Question: I'm diving into iOS development and I'm building a simple timeline app using a static timeline image that I already have. The timeline image won't fit on the screen. The width of the image is about five times the width of the iPad screen, so I have to allow the user to scroll the image horizontally. Here's a mockup...

For each item on the timeline, the user can tap it to receive a description at the bottom of the screen. My questions are...
1. I was planning to use a UIScrollView with a PageControl at the bottom. Can a UIScrollView hold a single view that holds the entire timeline image or do I have to break the the timeline image up into multiple views?
2. Are there any performance issues I need to consider when implementing this with a UIScrollView, using a static image?
3. Are there other approaches to implementing this scrollable timeline that I should consider other than using a UIScrollView?
Thanks so much in advance for your wisdom!
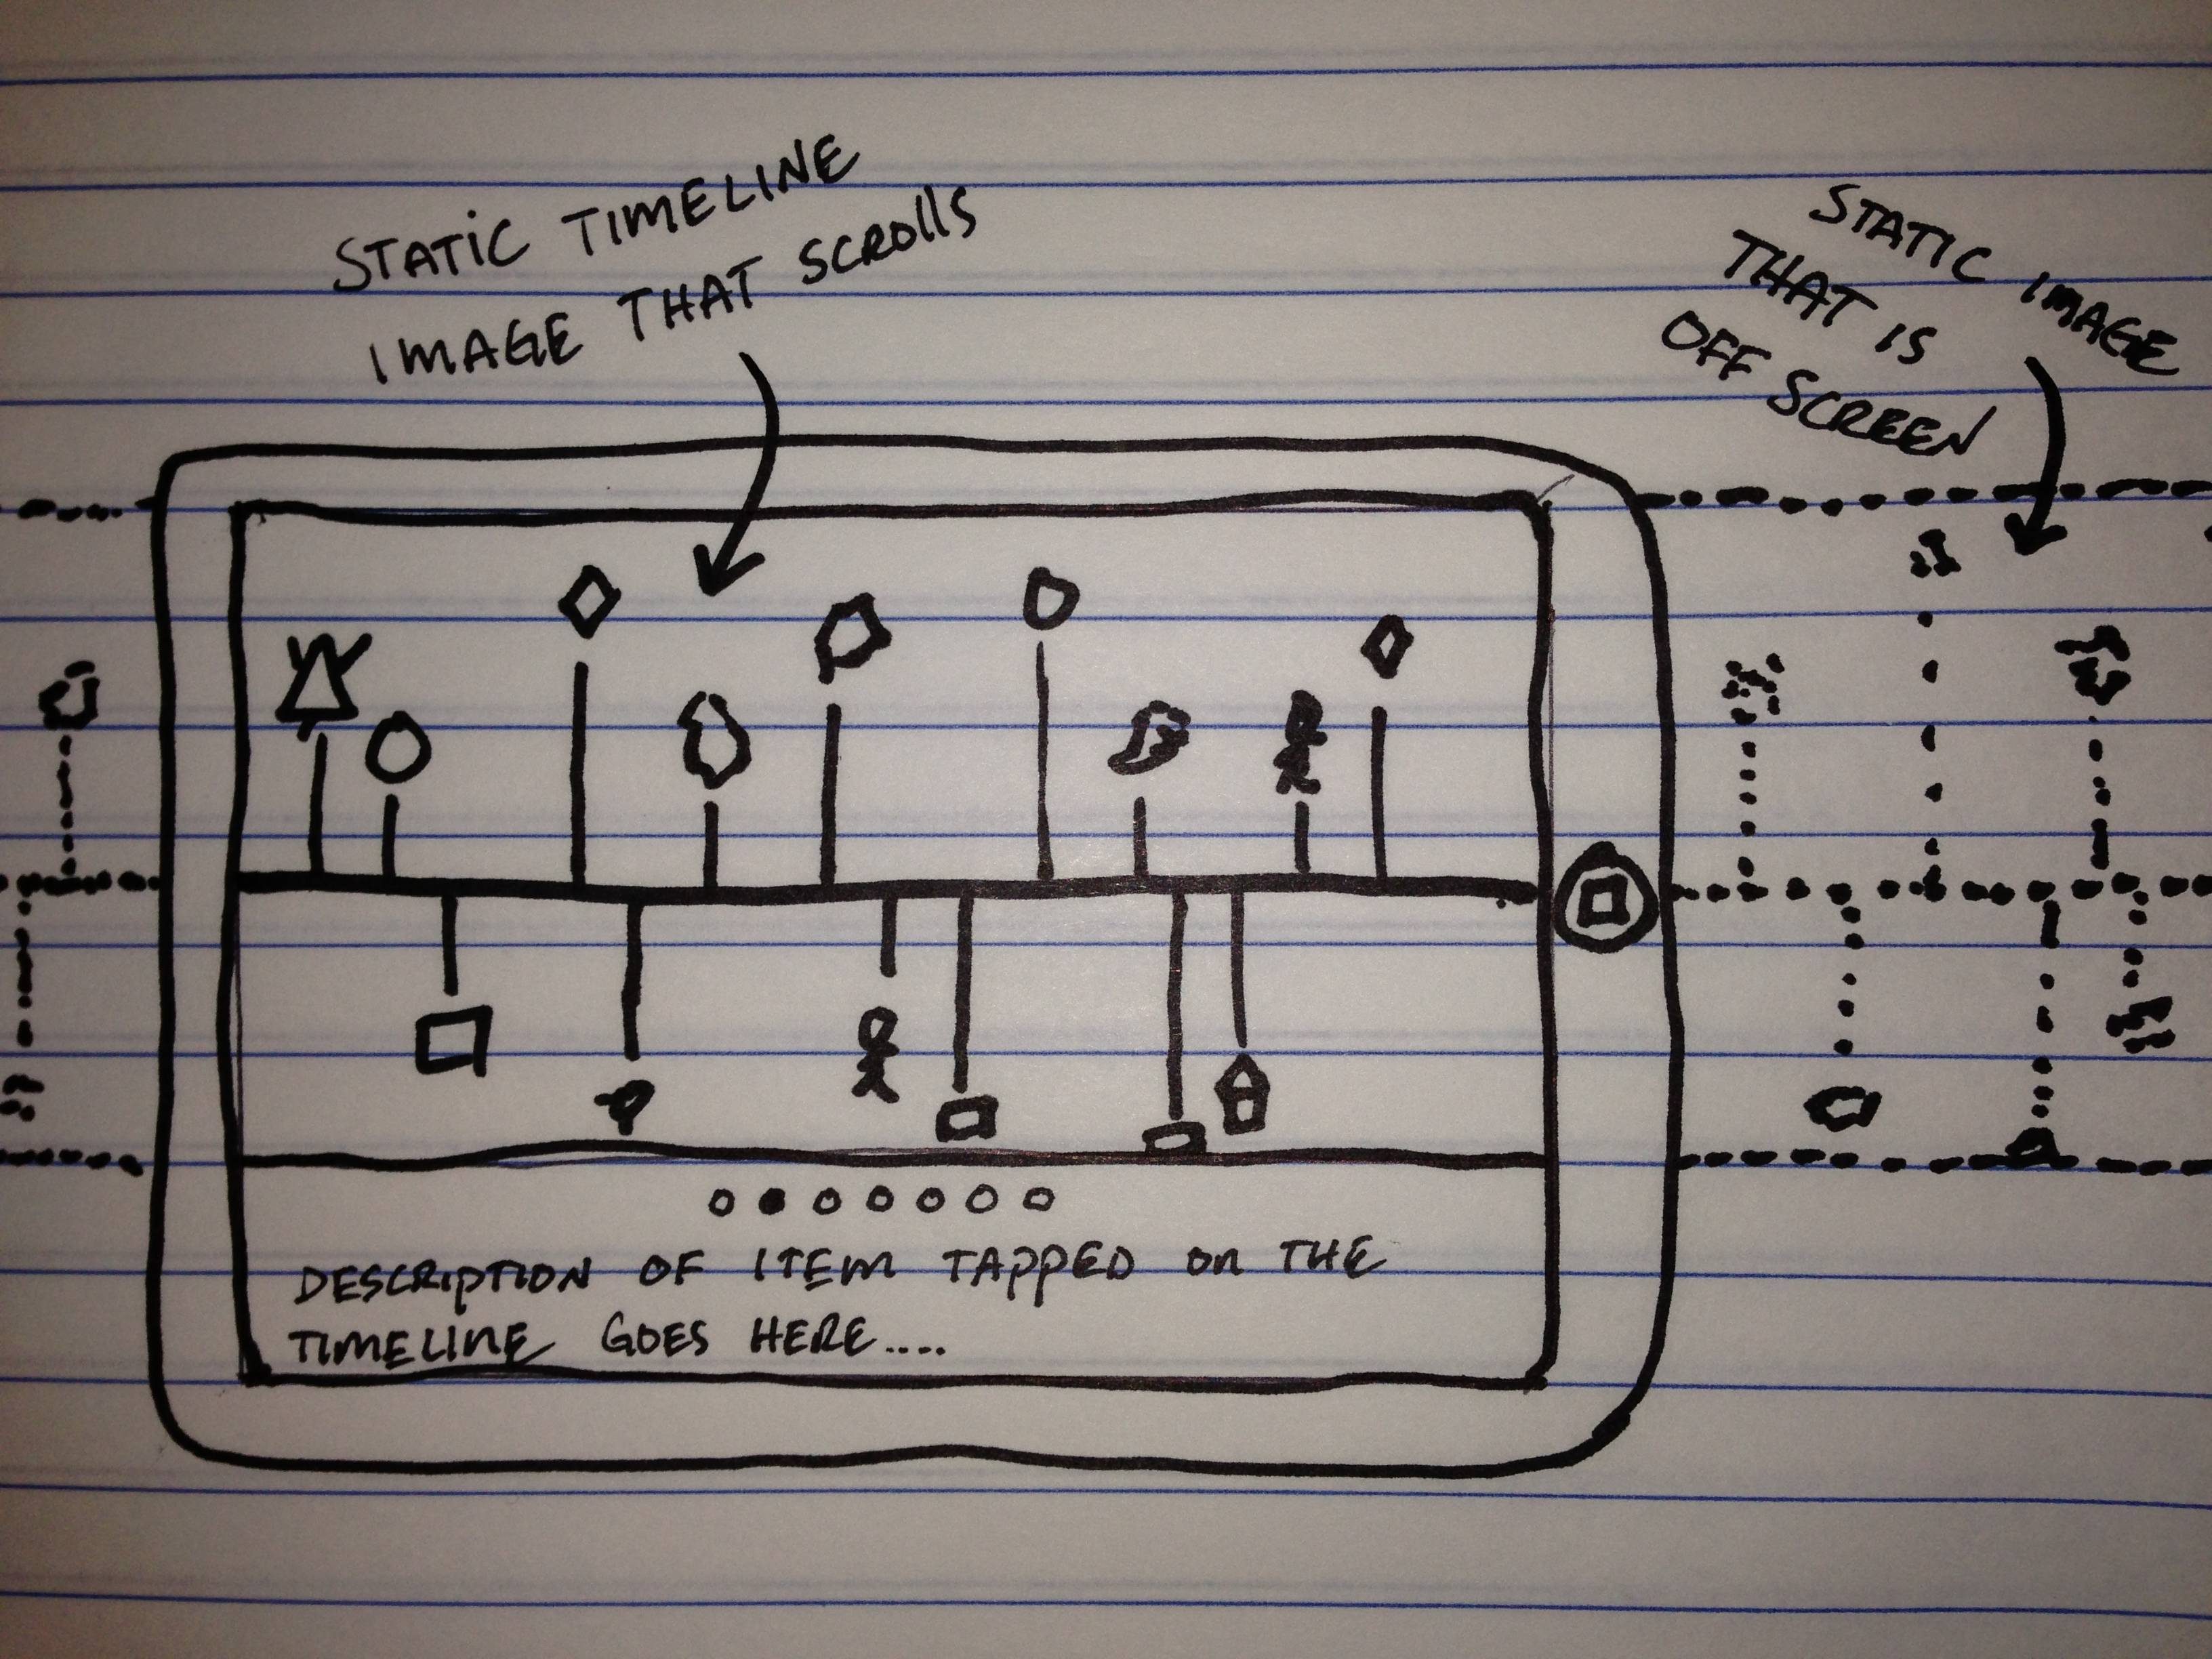
Answer: Yes, you'll need a UIScrollView. However, you could use a CATiledLayer to make it perform well. You would just need to pre-tile your static image. Try out the <URL>.
I did a tutorial on using the CATiledLayer a while back. You can check it out here: <URL>
If you are going to support iOS 6 and up only, you could look into using a UICollectionView which is very efficient. It works similarly to a UITableView with the cell re-use pattern, but allows you to have horizontal scrolling like you're looking for.